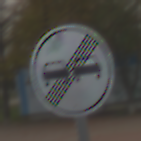
Verkehrszeichen: EndeUeberholverbot
Umgebung: Outdoor, Suburban
Tageszeit: MorningAfternoon
Wetter: Overcast
Licht: Natural
Jahreszeit: NotSpecified
Kontrast: LowContrast